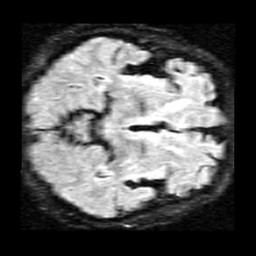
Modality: FLAIR
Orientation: axial
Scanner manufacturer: siemens
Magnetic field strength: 1.5 T
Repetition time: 8.87 s
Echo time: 0.111 s